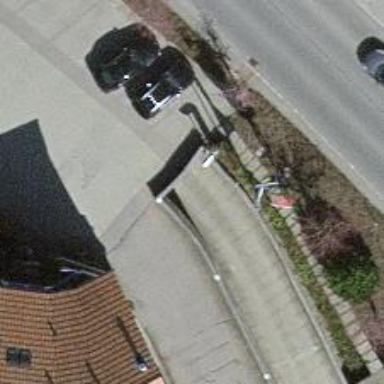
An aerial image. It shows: Parking entrance.